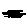
Label: circle